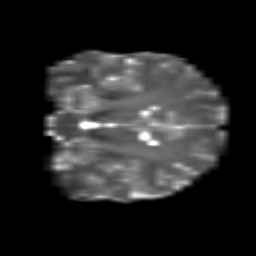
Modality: T2w
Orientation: coronal
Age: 28
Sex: male
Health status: healthy
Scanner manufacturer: siemens
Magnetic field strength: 3 T
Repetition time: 8.6 s
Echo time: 0.095 s